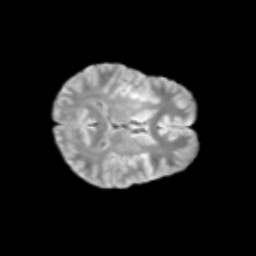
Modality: T2w
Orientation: axial
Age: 14
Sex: female
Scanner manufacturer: siemens
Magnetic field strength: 3 T
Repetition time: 3.8 s
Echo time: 0.07 s